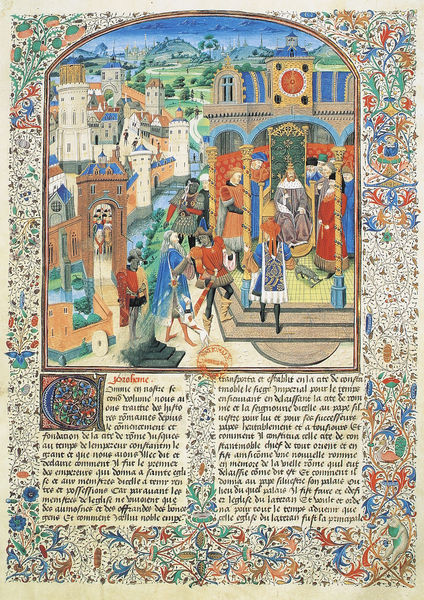
Titel: La Fleur des histoires, Teil IV.
Künstler: Jean Mansel
Institution: Brüssel, Bibliothèque Royale
Schlagwörter: berg, blau, blätter, himmel, mann, weiß, fluss, grün, landschaft, menschen, stadt, blumen, bunt, fenster, frau, hut, männer, schwarz, szene, säule, säulen, blüten, rot, tier, ornament, bart, bild, horizont, häuser, gold, krone, turm, ranken, schrift, bogen, berge, farben, mauer, spalten, treppe, könig, thron, inschrift, ornamente, verzierung, uhr, stufen, tor, buch, burg, türme, palast, druck, seite, illustration, text, initiale, stempel, buchseite, mittelalter, miniatur, stadtbild, latein, regent, grotesken, buchmalerei, minuskel, buchkunst, g, schfit